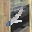
Label: 2